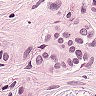
Metastatic tissue present: yes